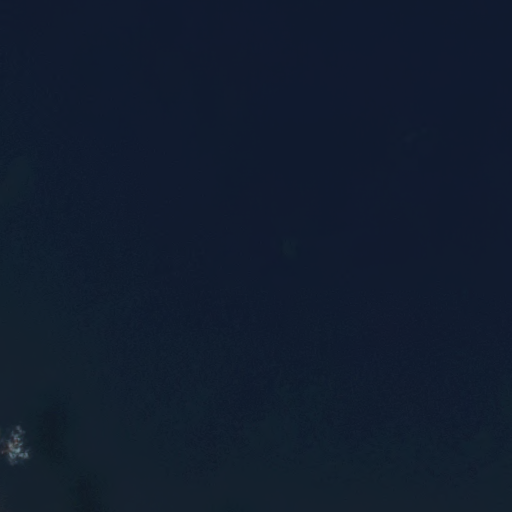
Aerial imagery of cape in Hawaii named Kapukaulua containing only unknown